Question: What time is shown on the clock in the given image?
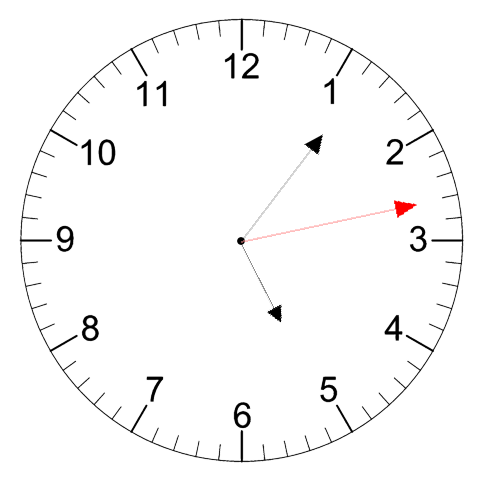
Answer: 05:06:13